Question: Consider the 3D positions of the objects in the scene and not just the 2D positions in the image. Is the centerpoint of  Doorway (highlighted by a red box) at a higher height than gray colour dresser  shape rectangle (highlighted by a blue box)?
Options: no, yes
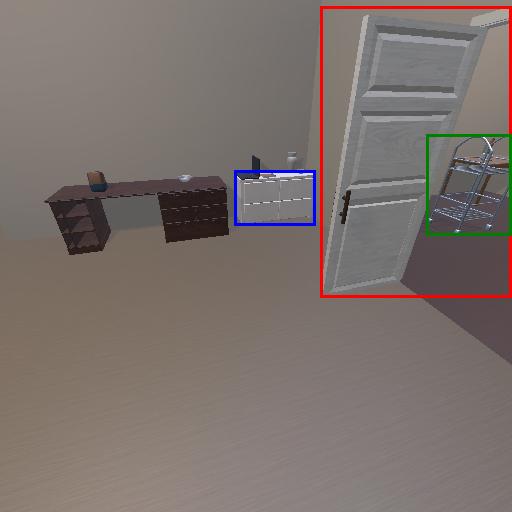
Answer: no